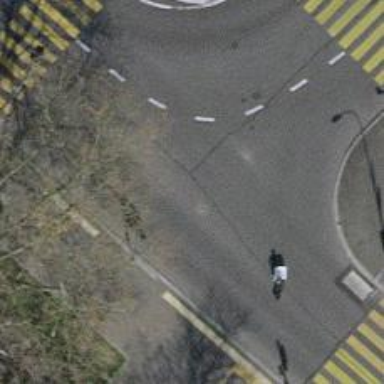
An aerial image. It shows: Road with traffic signals.